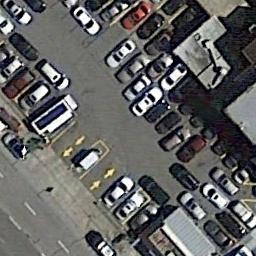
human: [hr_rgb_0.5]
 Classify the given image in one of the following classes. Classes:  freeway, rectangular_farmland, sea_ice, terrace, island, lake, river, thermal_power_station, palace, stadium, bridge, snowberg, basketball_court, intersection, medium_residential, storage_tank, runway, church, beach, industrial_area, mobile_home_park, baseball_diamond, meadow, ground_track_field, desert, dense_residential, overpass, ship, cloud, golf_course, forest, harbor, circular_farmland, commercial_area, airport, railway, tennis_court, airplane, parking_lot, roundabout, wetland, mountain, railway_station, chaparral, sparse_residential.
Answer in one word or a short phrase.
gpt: parking_lot